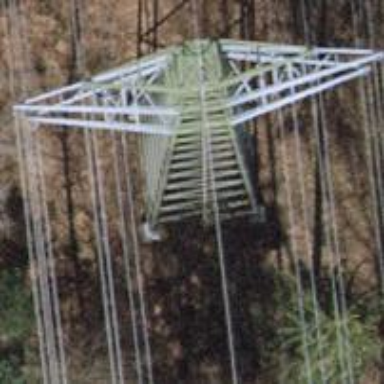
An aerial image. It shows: Power tower.